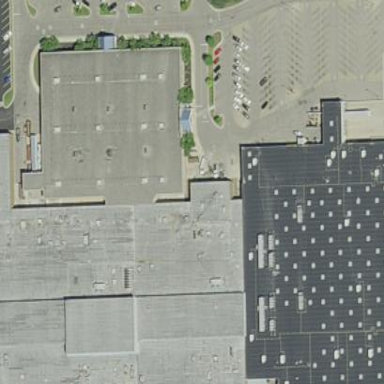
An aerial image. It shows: Mall building.